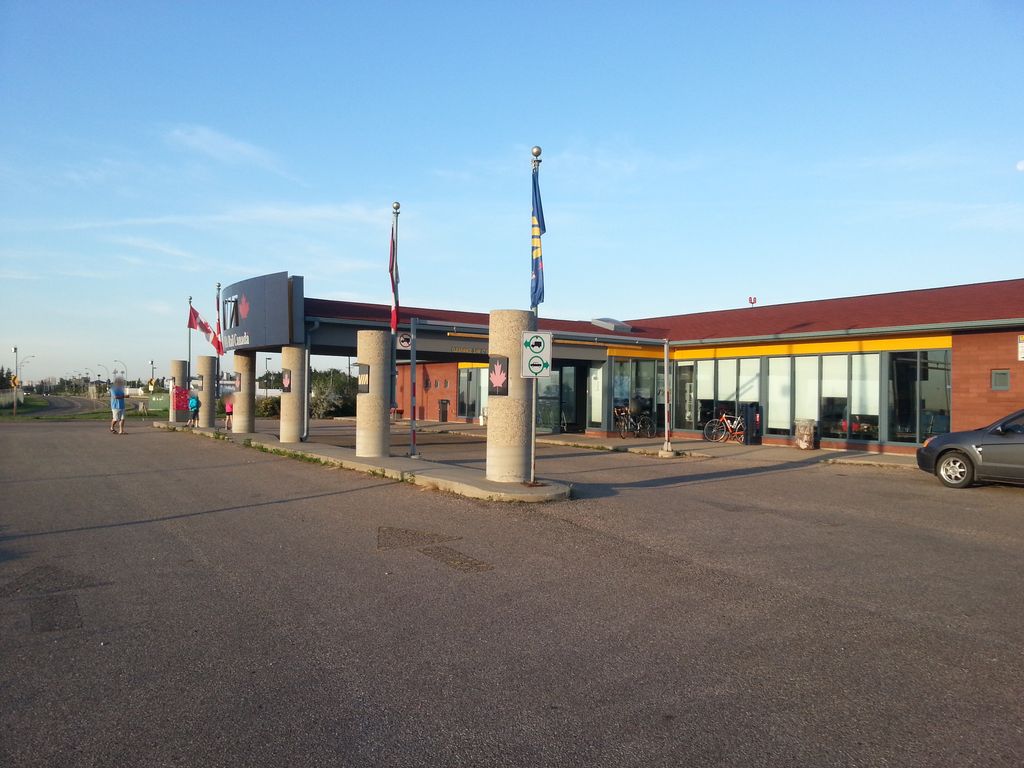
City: edmonton